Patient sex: F
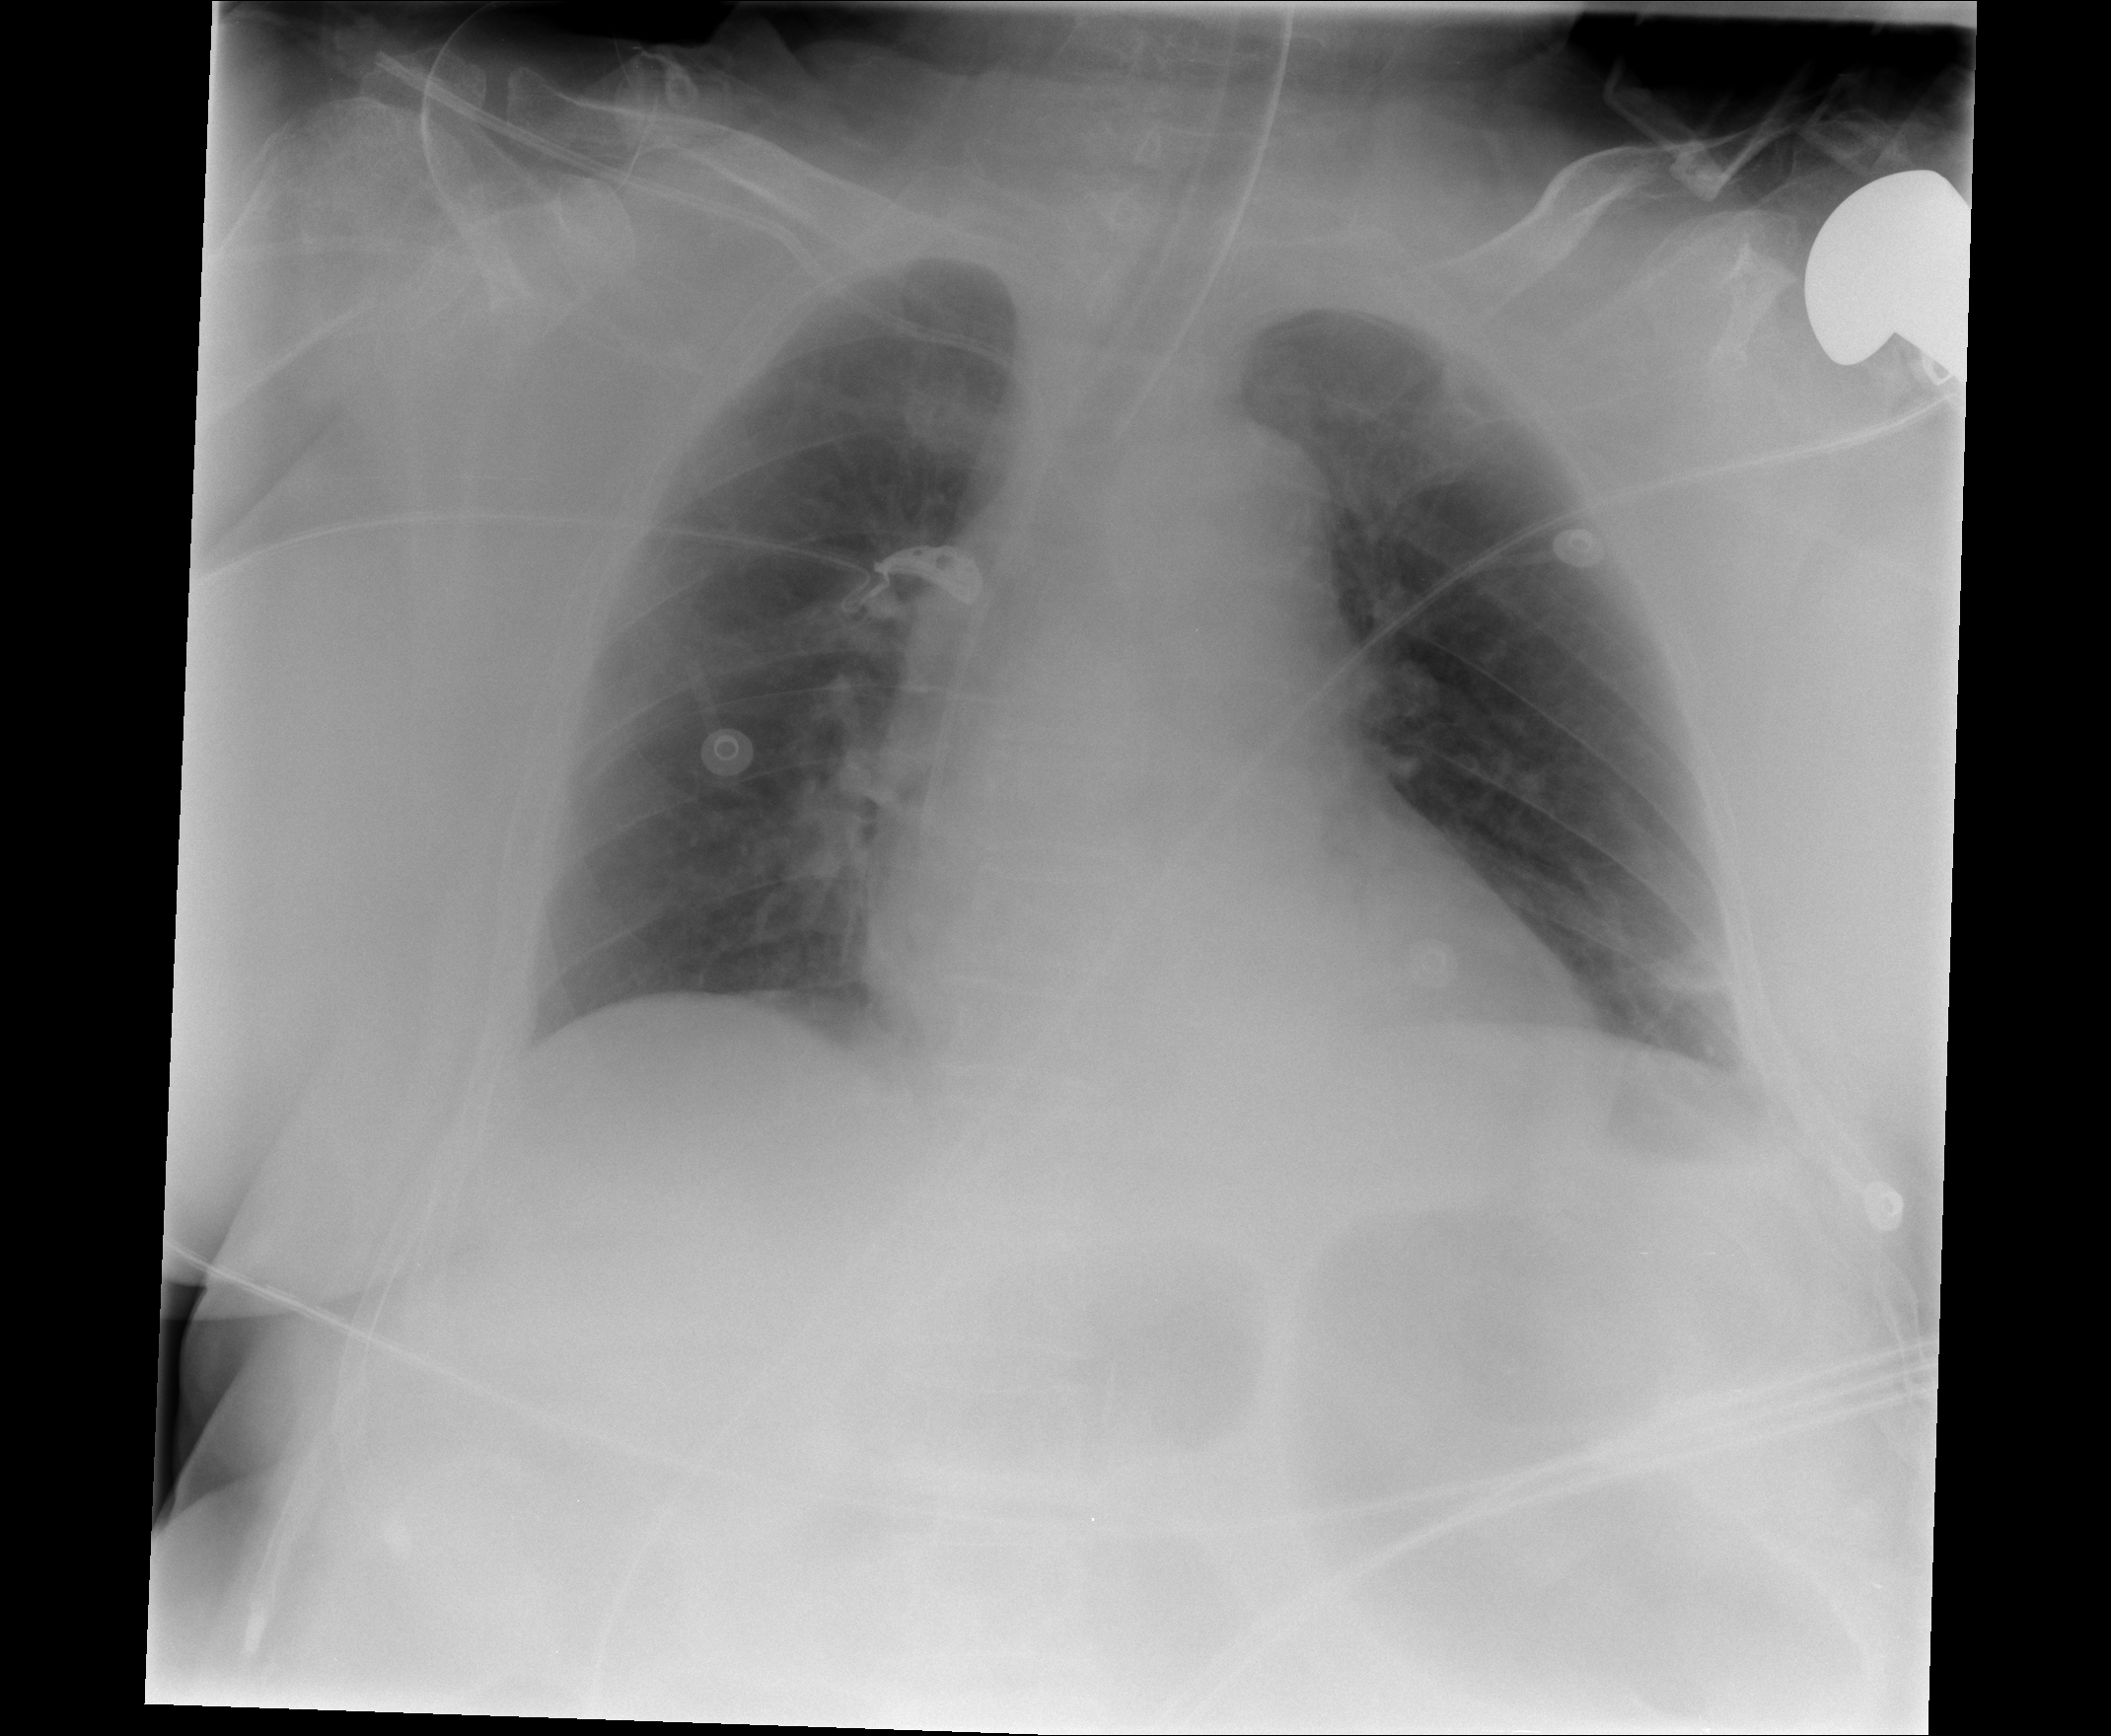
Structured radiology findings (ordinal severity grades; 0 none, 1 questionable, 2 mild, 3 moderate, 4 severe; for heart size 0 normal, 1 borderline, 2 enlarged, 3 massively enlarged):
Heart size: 1
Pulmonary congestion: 2
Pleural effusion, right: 0
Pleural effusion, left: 0
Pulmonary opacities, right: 0
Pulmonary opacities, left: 0
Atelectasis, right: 0
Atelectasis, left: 2